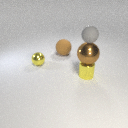
small gray rubber sphere above large brown metal sphere